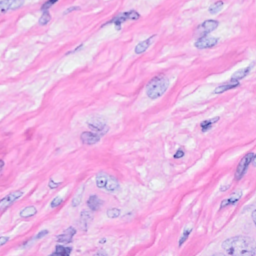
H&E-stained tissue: Breast